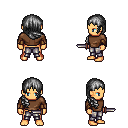
a pixel art fantasy rpg character, male body template, human, tanned skin, brown long-sleeve shirt, metal pants, gray right-swept hairstyle, cloth bracers, dagger, four views (front, back, left, right), 2x2 character sprite sheet, small pixel art, hard edges, no anti-aliasing